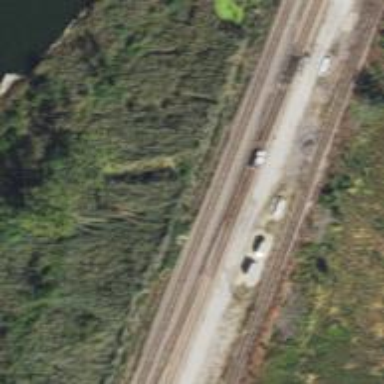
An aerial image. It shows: Junction on the railway.